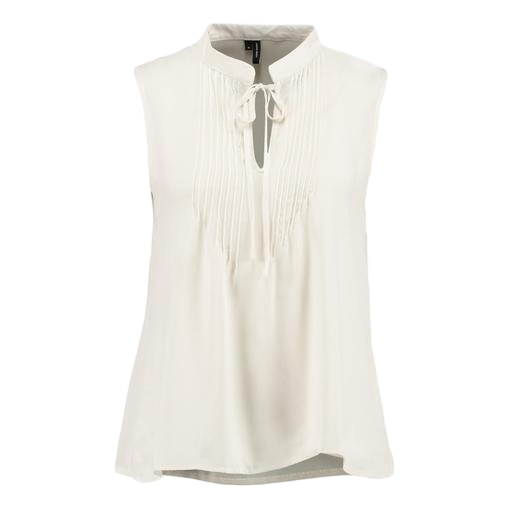
white tie-neck sleeveless blouse, white tie-front tank, white sleeveless pleated blouse, white background